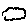
Label: cloud